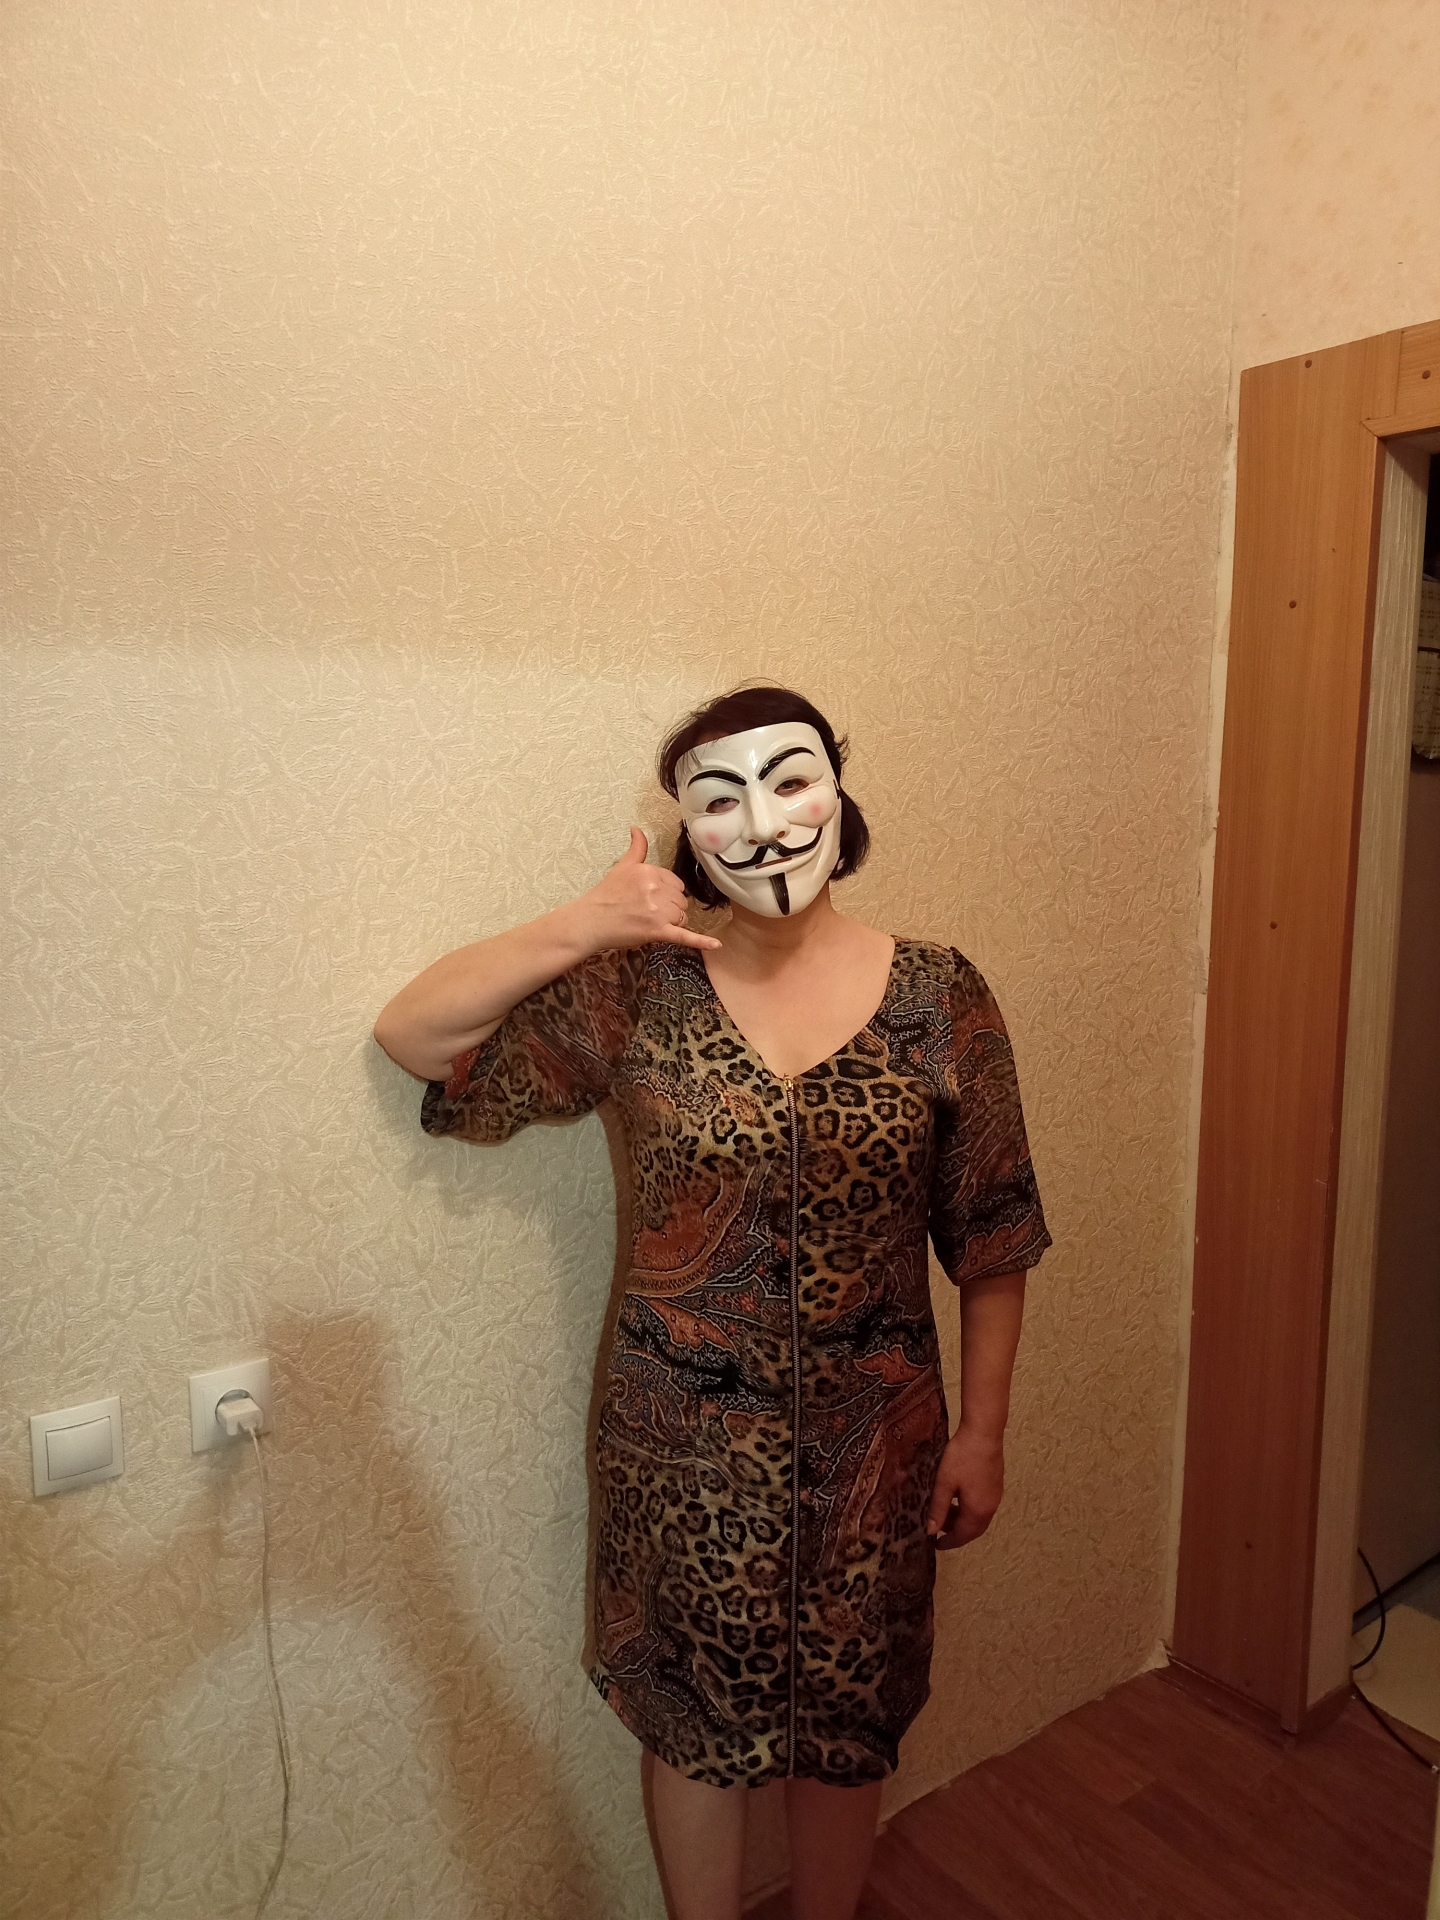
Label: clear